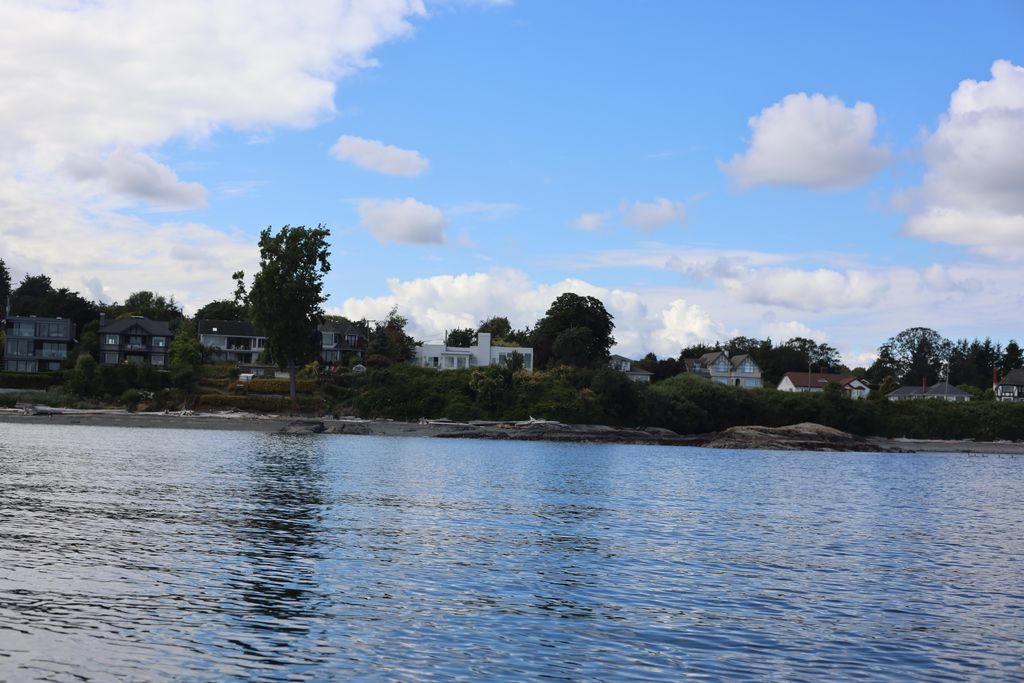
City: victoria